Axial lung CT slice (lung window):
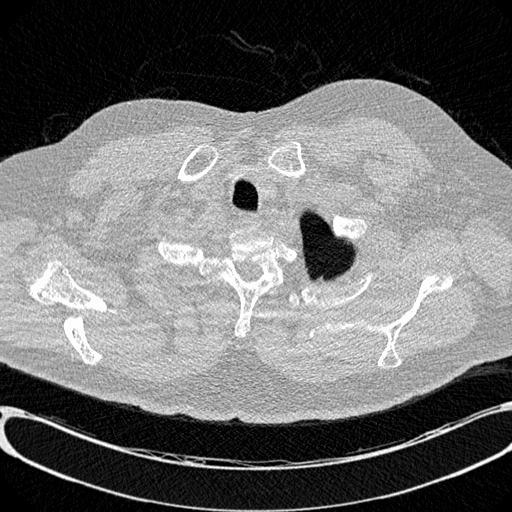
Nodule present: no